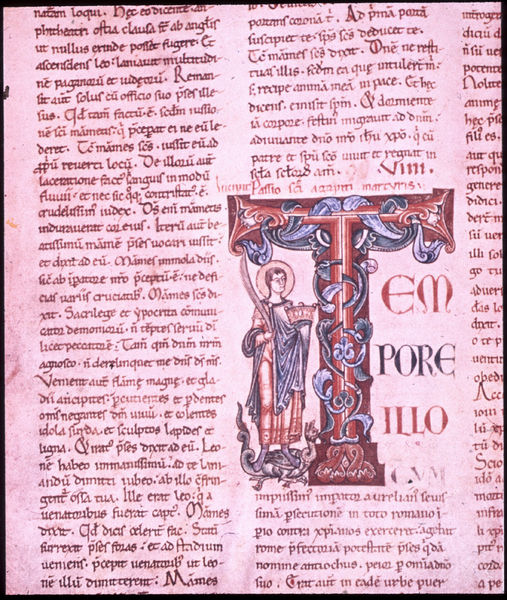
Titel: Lektionar aus Citeaux, Bd. 4
Institution: Dijon, Bibliothèque Municipale
Schlagwörter: blau, blätter, feder, mann, umhang, blume, säule, rot, tier, ornament, bibel, falten, pflanze, krone, rosa, ranken, schrift, kaiser, verzierung, faltenwurf, buch, religion, druck, gross, seite, illustration, text, buchstabe, initiale, ranke, buchdruck, buchseite, heiligenschein, fabelwesen, religiös, heiliger, zeit, heilig, hirte, drachen, mittelalterlich, drache, handschrift, latein, lateinisch, glorie, manuskript, muchmalerei, t, letein, tempore, em pore illo, blume pflanze, tempore illo, emanuense